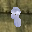
Label: 8